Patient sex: F
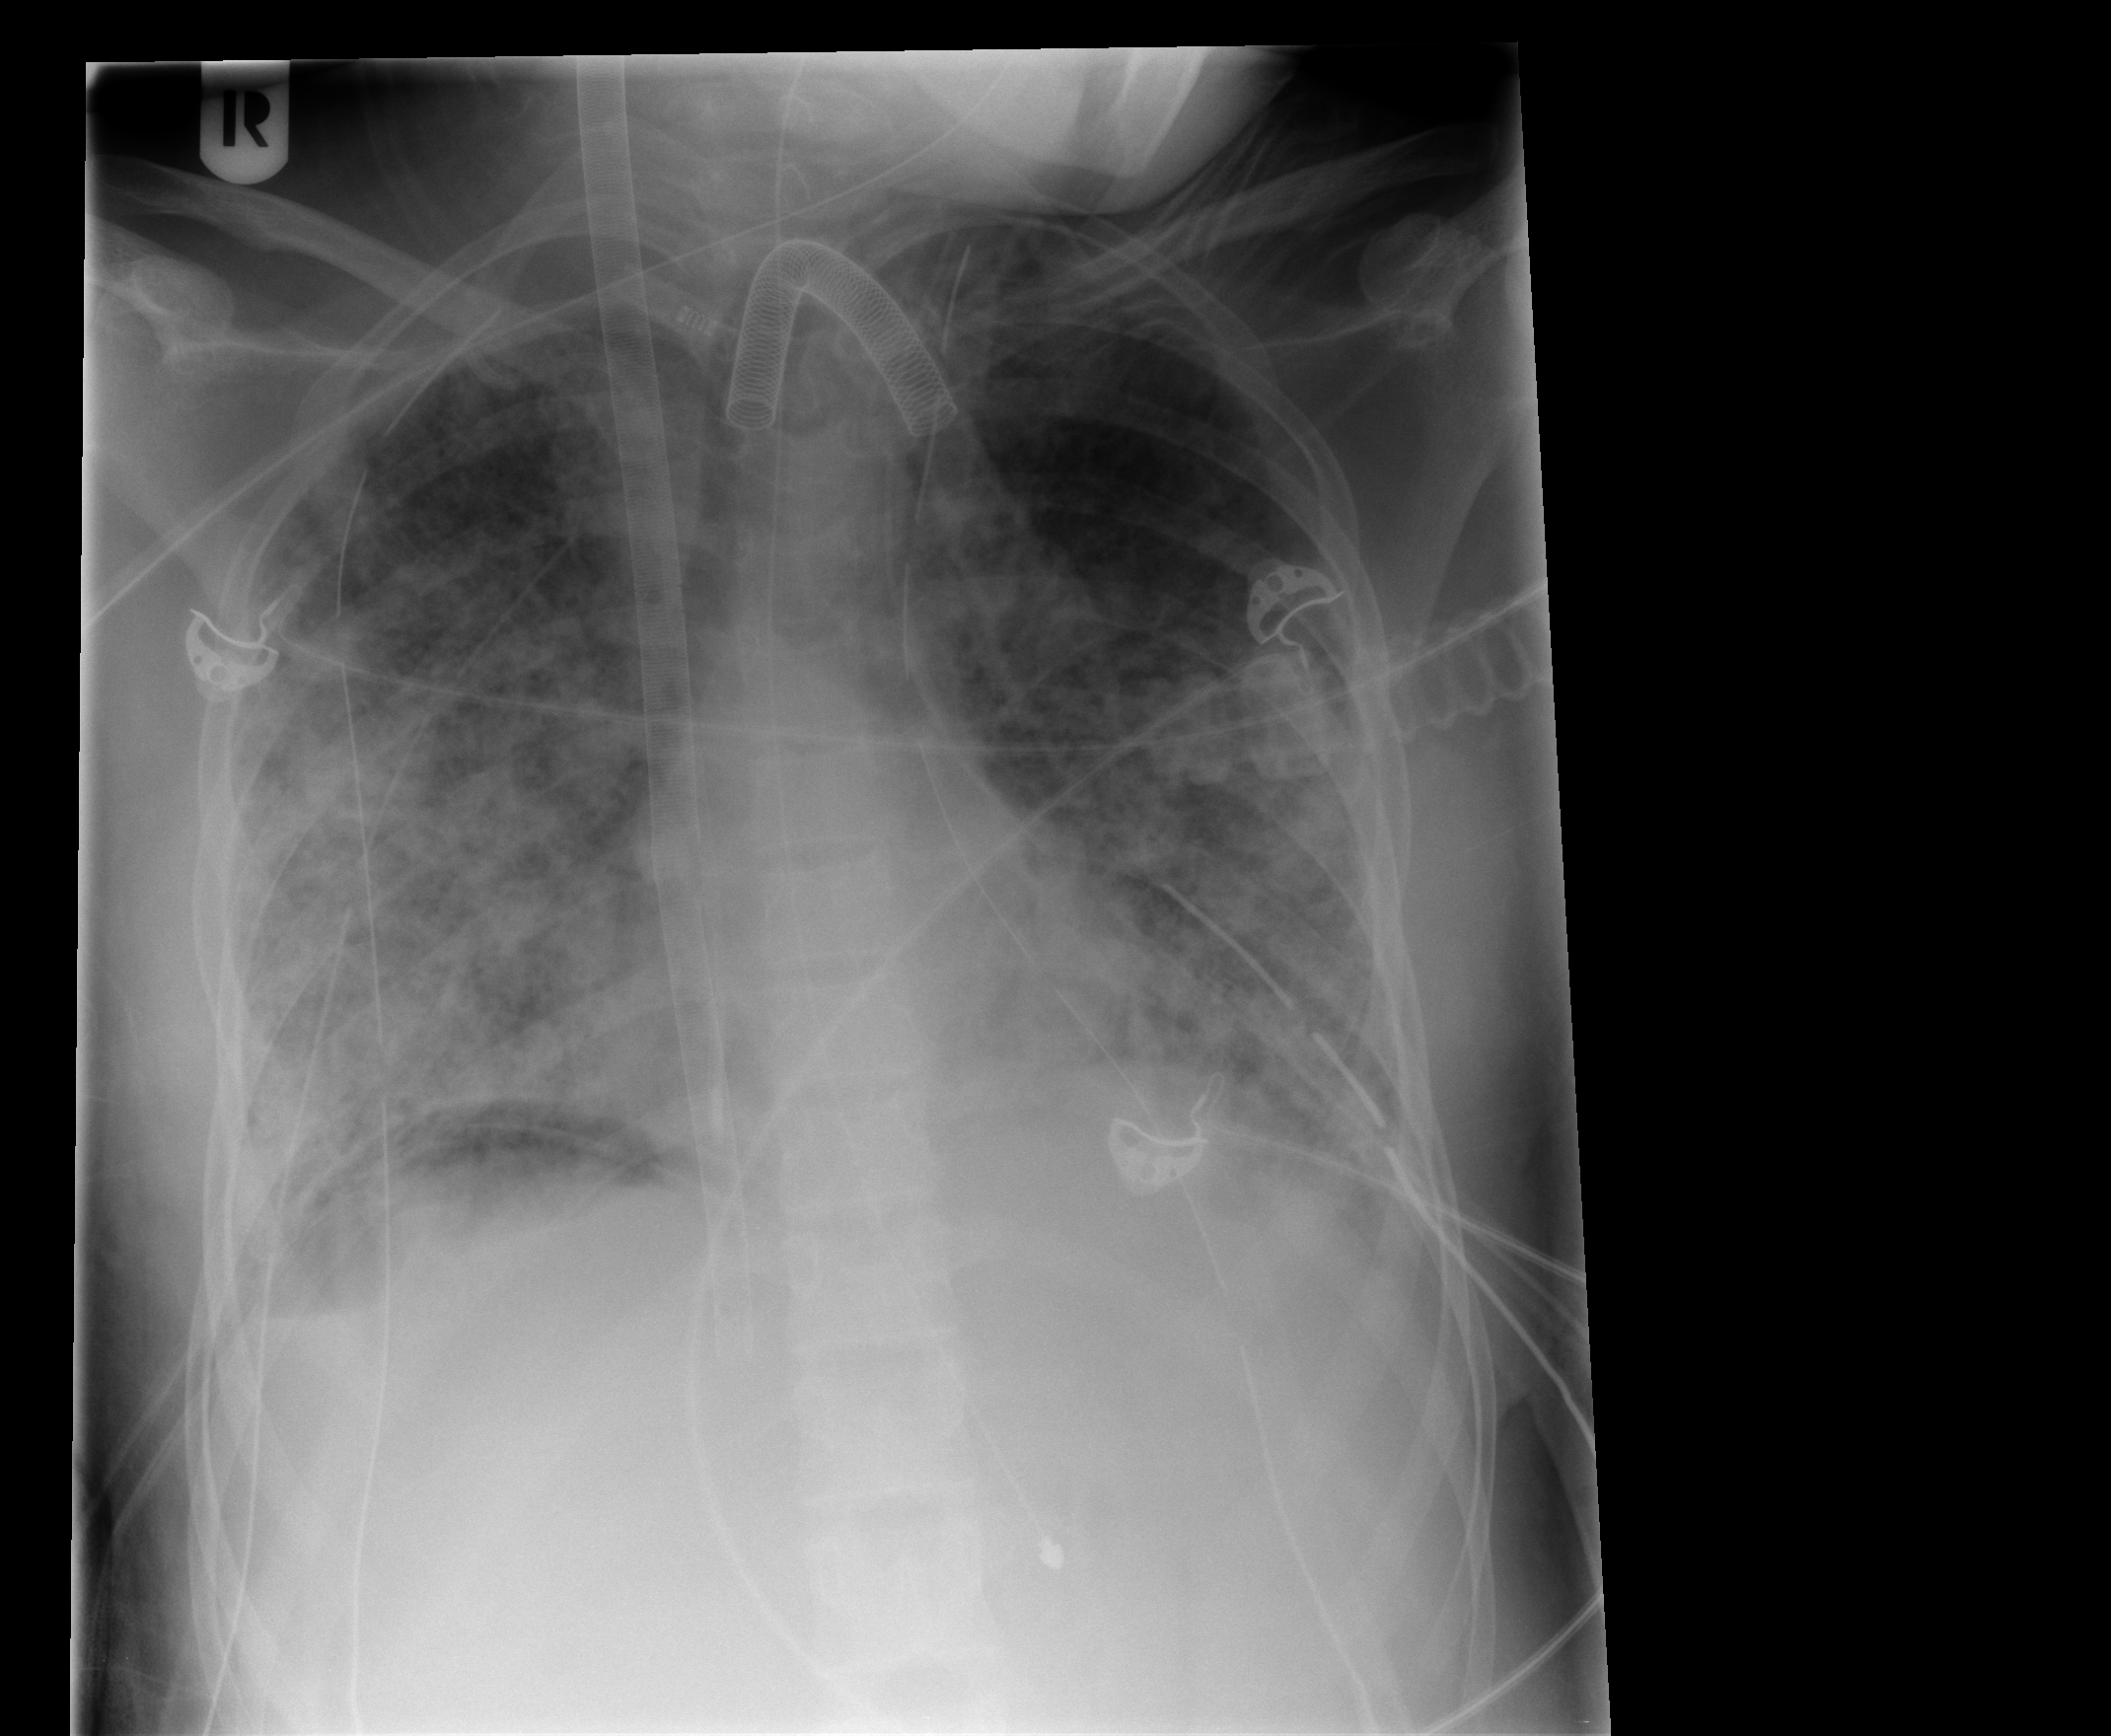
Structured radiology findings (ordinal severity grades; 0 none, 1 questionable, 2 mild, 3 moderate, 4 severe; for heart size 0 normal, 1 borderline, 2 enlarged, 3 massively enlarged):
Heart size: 0
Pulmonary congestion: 2
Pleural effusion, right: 2
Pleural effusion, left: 2
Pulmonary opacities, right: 4
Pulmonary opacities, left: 4
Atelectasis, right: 3
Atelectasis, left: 2